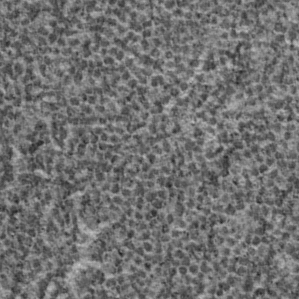
Label: frost